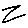
Label: zigzag